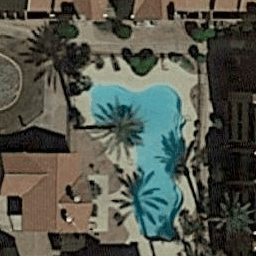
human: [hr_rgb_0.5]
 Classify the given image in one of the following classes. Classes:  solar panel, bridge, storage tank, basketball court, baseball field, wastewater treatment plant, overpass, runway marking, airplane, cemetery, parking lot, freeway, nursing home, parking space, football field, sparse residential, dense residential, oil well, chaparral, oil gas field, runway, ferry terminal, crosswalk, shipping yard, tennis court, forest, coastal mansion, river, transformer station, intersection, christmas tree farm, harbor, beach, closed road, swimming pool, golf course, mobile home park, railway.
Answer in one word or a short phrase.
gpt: swimming pool